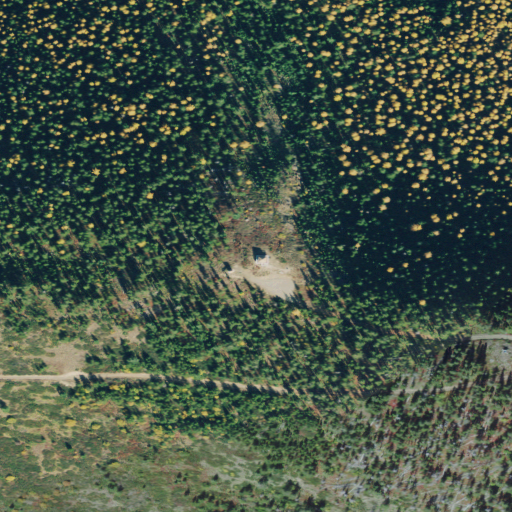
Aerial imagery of mountain in Montana named Minton Peak containing evergreen forest, barren land, and shrub